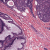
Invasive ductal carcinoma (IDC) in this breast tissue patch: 0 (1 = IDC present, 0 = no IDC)